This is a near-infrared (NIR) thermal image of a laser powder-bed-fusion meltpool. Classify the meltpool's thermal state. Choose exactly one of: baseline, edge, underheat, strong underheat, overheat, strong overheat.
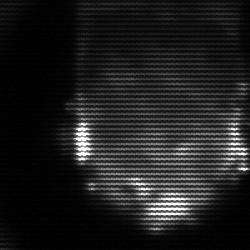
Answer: baseline